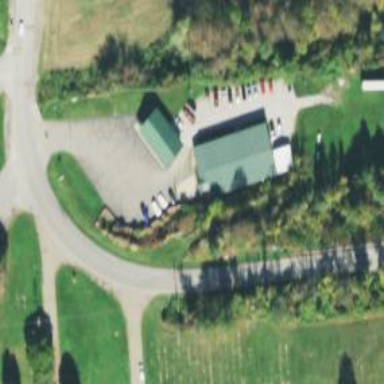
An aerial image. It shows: Veterinary facility.